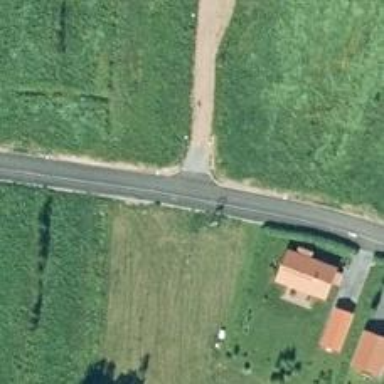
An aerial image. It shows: Cycleway.